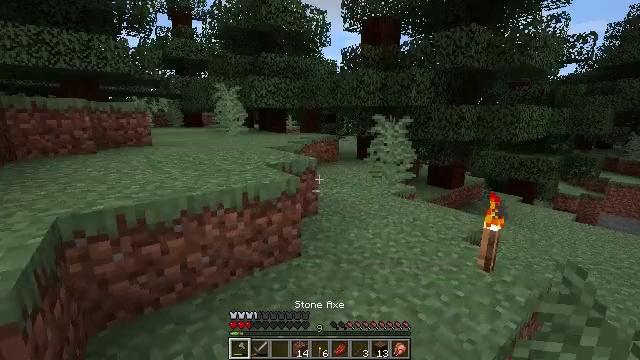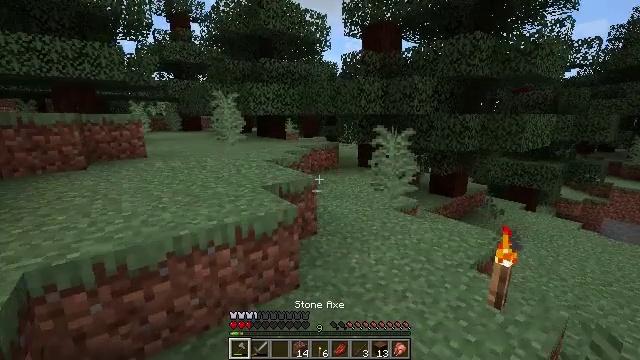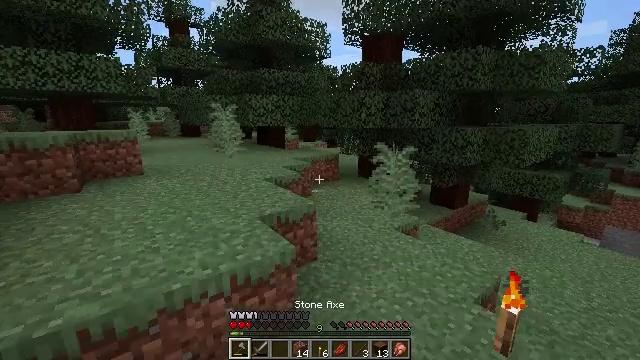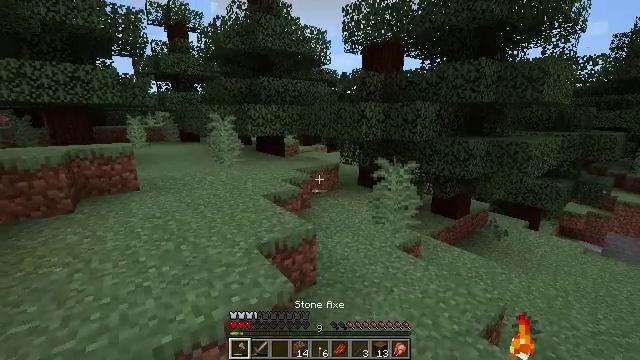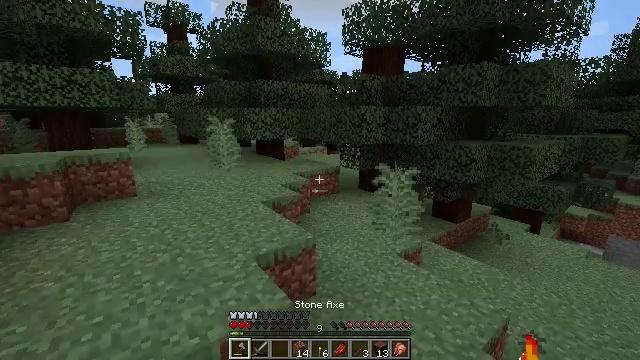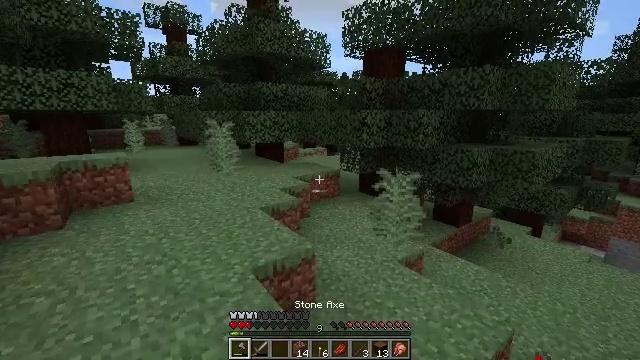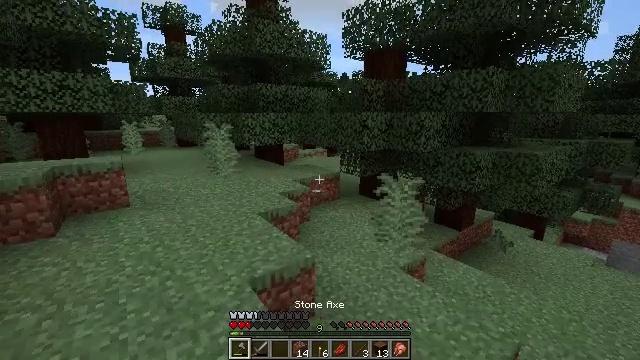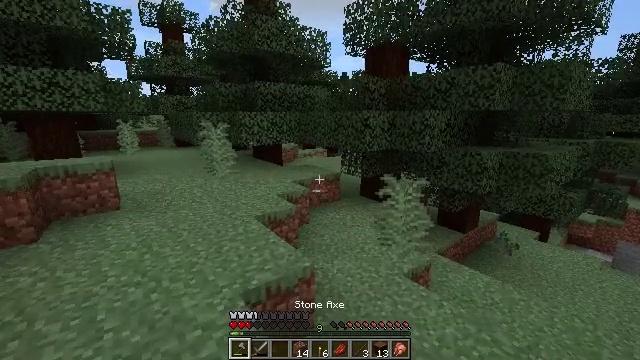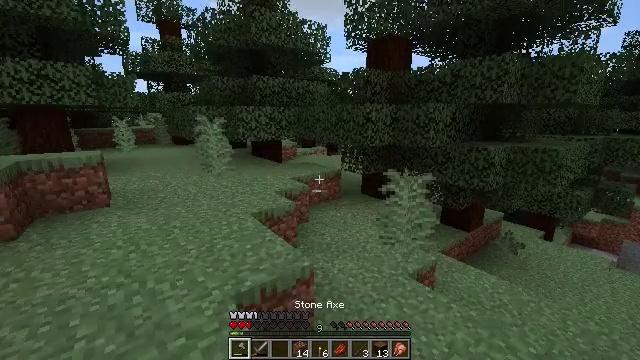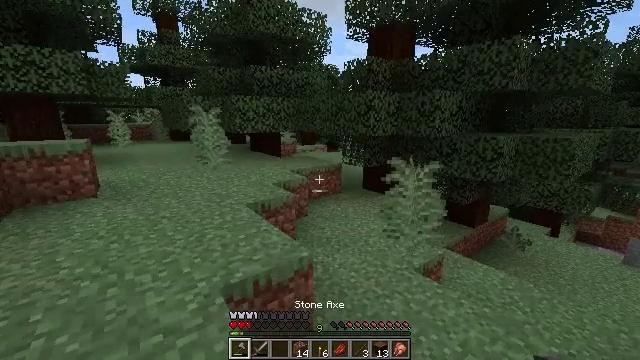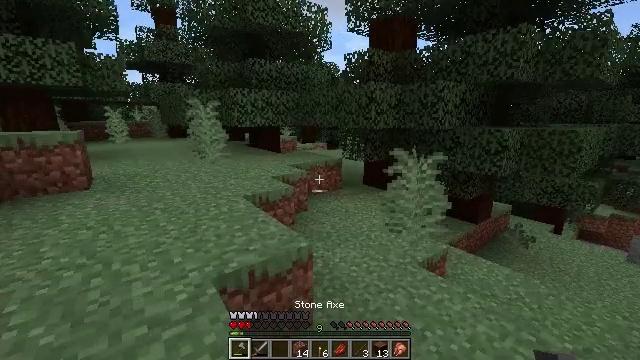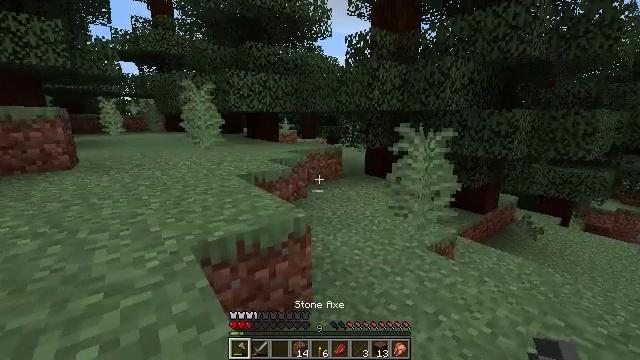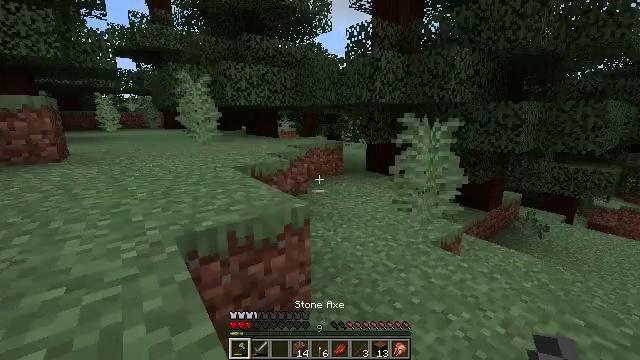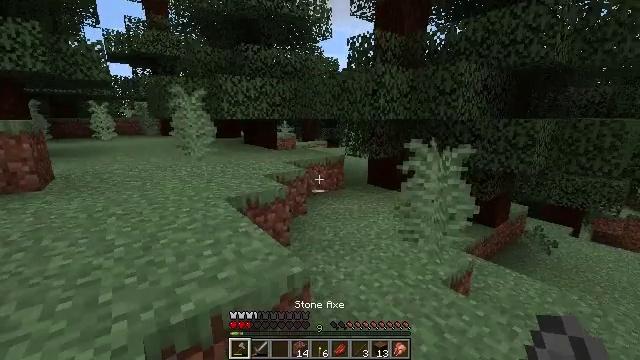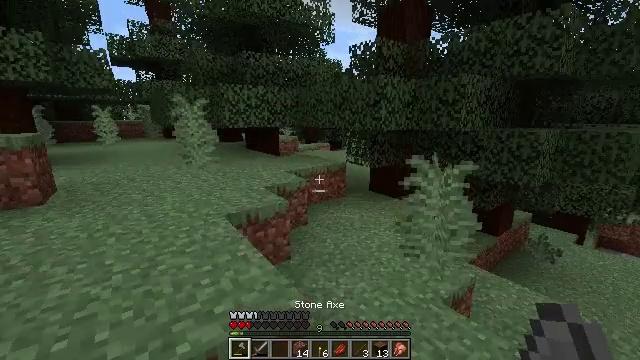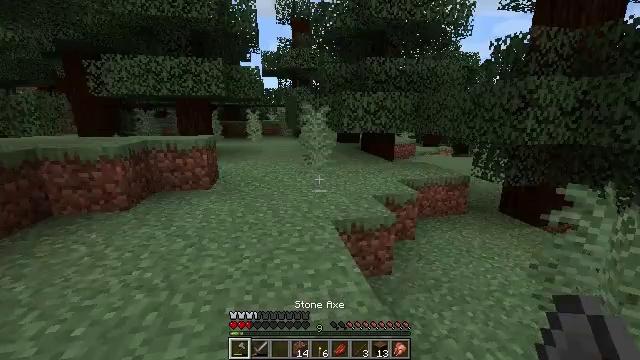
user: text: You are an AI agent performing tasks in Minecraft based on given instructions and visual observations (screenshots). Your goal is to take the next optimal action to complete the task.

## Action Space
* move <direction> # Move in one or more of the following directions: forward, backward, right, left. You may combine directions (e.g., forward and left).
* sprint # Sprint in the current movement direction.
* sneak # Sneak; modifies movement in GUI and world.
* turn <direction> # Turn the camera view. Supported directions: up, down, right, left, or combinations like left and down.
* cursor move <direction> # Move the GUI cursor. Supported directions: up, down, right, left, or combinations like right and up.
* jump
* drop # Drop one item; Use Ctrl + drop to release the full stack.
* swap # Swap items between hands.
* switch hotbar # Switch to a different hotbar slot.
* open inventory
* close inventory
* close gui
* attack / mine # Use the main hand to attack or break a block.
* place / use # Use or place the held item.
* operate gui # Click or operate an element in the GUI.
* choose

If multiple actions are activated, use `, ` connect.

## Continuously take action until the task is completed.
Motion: motion action
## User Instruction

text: Gather spruce leaves to collect foliage.
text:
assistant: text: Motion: move forward, jump
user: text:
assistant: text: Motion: move forward, jump
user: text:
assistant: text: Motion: move forward, jump
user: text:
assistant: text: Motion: move forward, jump
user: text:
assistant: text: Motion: move forward, jump
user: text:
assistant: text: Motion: move forward
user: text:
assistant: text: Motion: move forward
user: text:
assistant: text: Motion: move forward
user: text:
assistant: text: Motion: move forward
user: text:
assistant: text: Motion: move forward
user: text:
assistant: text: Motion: move forward
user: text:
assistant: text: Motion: move forward, jump
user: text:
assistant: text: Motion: move forward, jump
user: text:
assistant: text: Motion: move forward, jump
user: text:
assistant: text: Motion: move forward, turn left, jump
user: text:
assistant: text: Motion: move forward, turn left and down
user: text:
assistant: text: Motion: move forward, turn left
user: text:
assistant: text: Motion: move forward
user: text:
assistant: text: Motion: move forward
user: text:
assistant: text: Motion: move forward
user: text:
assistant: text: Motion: move forward
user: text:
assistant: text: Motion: move forward, jump
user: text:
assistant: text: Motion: move forward, jump
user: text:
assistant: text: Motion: move forward, jump
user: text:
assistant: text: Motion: move forward, jump
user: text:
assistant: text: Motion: move forward, jump
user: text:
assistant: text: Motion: move forward
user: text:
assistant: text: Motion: move forward
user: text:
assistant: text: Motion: move forward
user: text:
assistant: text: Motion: move forward